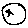
Label: moon